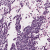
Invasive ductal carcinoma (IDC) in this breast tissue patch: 0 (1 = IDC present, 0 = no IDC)